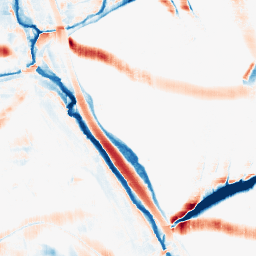
Category: morphological
Decomposition family: morphological_square
Decomposition parameters: operation: average
size: 20
Upsampling method: sinc_hamming
Upsampling parameters: scale: 4
kernel_size: 16
Upsampling scale: 4